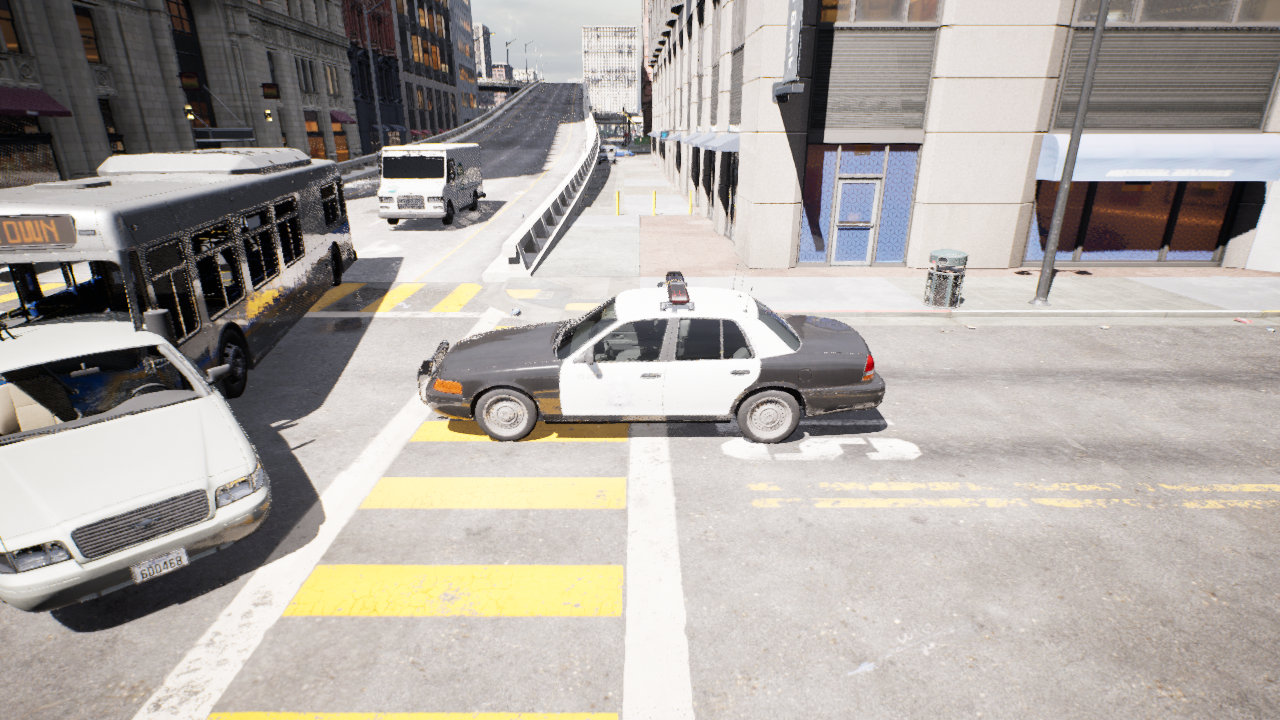
Venue: residential
Lighting: clear day
Vehicle rig: sedan